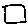
Label: square